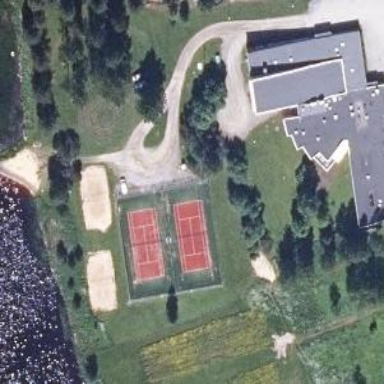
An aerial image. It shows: Tennis court in leisure pitch.